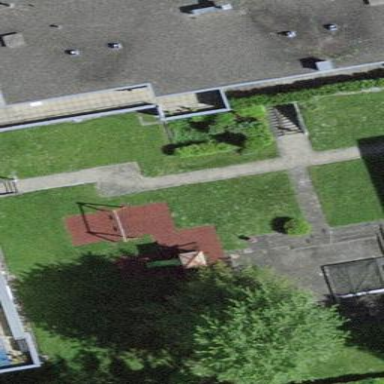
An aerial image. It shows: Playground area for leisure land.